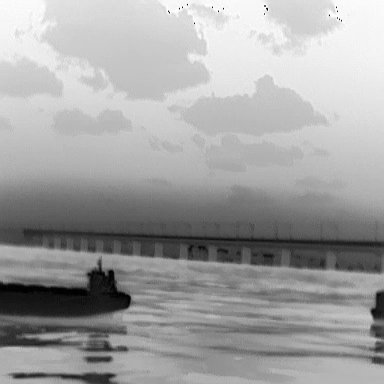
There is a liner in the infrared image.